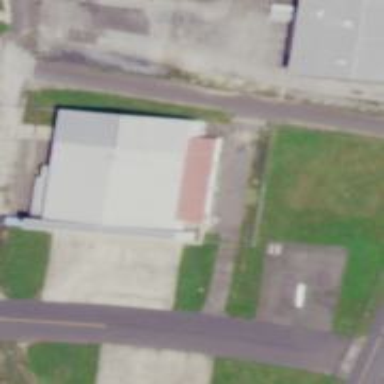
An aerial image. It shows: Hangar located at airport.